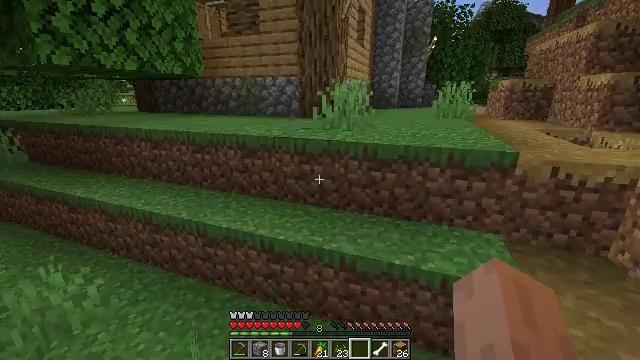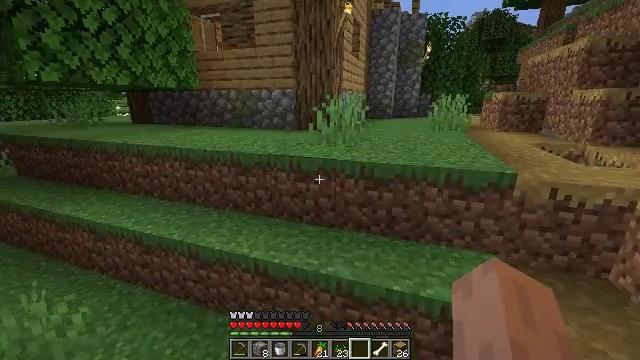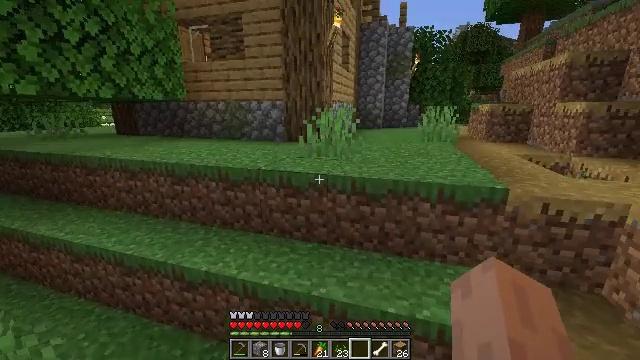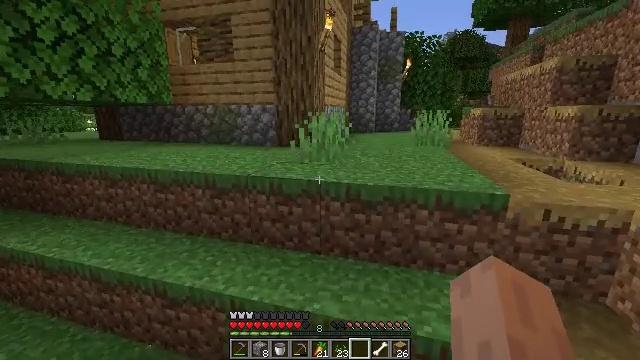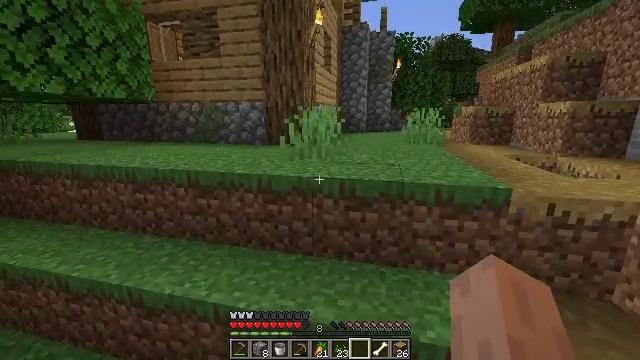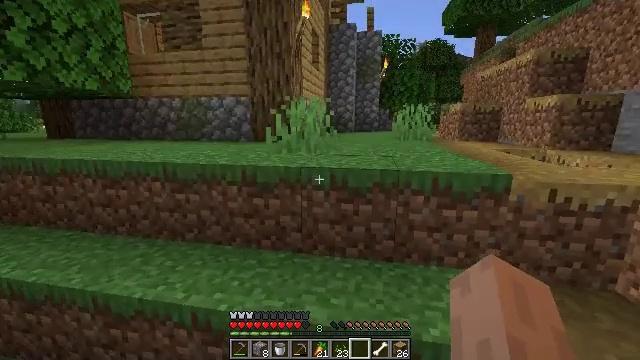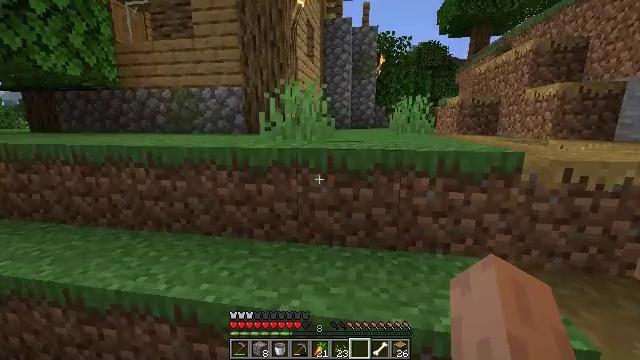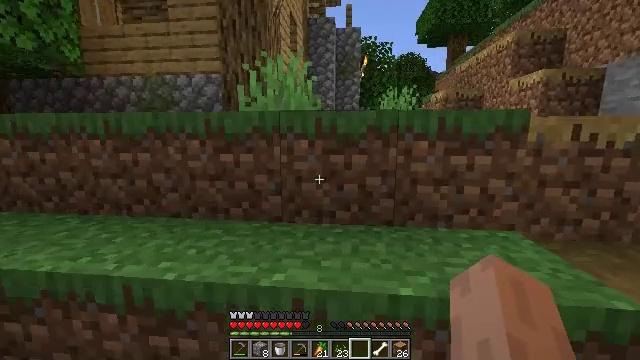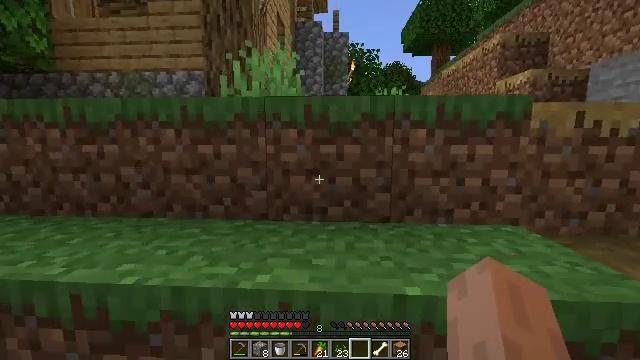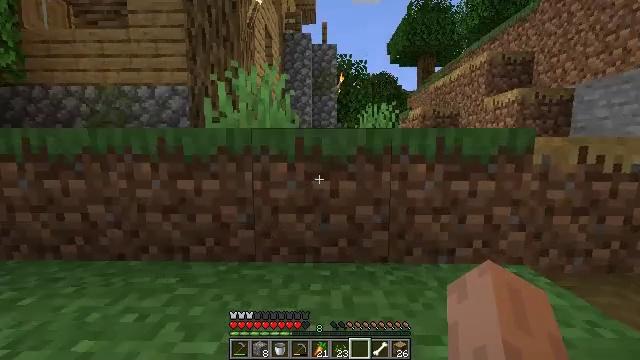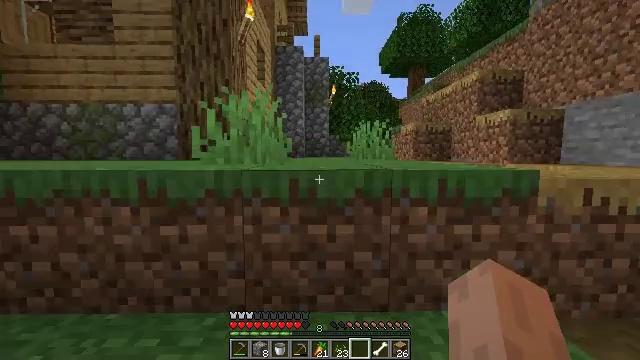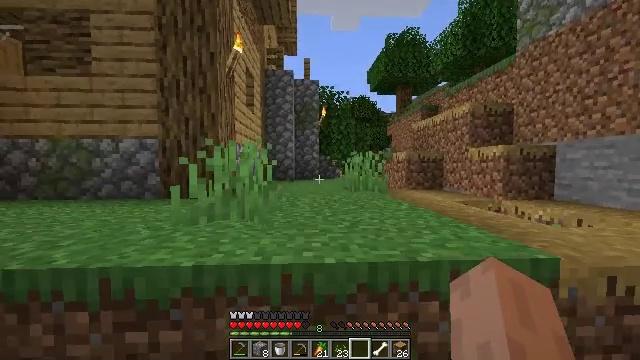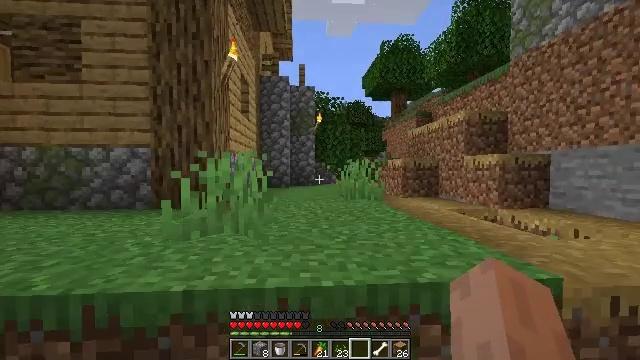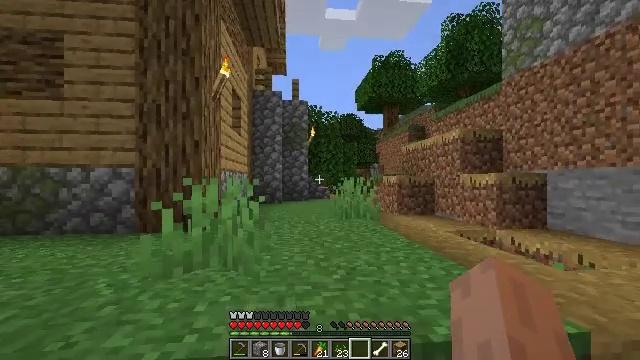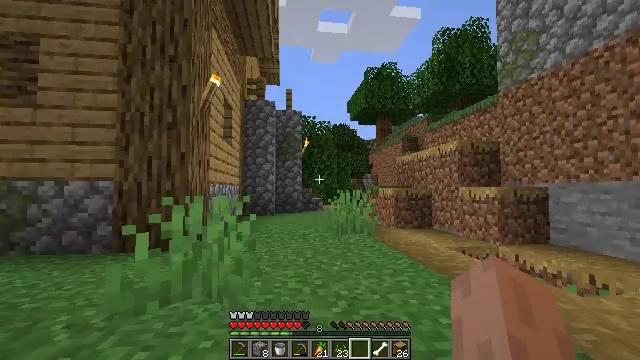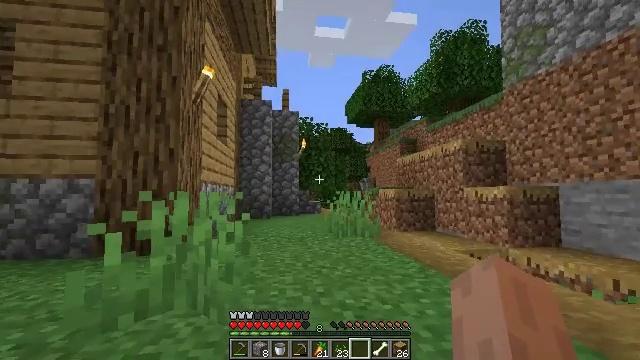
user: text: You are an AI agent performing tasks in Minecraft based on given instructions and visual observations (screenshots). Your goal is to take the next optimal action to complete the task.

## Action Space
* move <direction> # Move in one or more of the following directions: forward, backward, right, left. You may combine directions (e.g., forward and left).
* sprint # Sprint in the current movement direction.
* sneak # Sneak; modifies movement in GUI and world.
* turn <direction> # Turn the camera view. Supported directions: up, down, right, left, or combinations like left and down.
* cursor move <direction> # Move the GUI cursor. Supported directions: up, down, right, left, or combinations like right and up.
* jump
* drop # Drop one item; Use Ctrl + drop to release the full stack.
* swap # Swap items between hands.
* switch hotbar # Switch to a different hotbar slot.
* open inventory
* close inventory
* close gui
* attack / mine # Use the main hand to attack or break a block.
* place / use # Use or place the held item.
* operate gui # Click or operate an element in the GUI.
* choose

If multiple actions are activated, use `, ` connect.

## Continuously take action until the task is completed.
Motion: motion action
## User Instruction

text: Collect books by breaking the bookshelf.
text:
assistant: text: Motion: move forward, turn up, jump
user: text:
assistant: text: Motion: move forward, turn right and up, jump
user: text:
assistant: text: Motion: move forward, turn right, jump
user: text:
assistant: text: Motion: move forward, turn right, jump
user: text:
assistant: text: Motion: move forward, turn right, jump
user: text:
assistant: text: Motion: move forward, turn right, jump
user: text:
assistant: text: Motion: move forward, turn right and up, jump
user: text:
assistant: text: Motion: move forward, turn right and up, jump
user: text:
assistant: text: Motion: move forward, turn right and up, jump
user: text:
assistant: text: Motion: move forward, turn right and up, jump
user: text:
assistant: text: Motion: move forward, turn right and up, jump
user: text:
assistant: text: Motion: move forward, turn right, jump
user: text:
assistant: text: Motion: move forward, turn right and up, jump
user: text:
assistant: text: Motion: move forward, turn right and up, jump
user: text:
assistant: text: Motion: move forward, jump
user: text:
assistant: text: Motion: move forward, jump
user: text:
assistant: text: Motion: move forward, jump
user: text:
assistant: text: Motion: move forward, jump
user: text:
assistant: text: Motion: move forward, turn right, jump
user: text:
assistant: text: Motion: move forward, turn right, jump
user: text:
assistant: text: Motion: move forward, turn right, jump
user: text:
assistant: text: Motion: move forward, turn right, jump
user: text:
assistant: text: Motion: move forward, turn right, jump
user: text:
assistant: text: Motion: move forward, jump
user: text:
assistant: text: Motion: move forward, jump
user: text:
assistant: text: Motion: move forward, jump
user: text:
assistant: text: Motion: move forward, jump
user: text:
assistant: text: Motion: move forward, jump
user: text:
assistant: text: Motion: move forward, jump
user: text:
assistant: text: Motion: move forward, jump